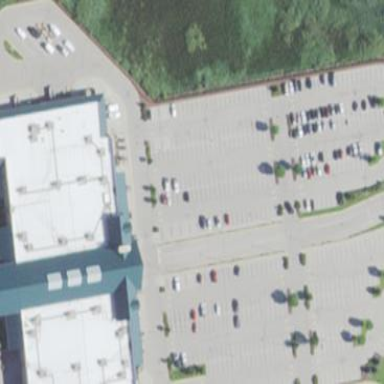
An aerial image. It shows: Retail area.